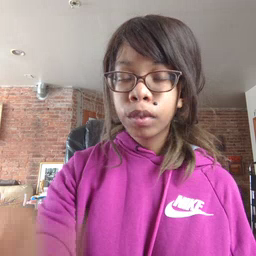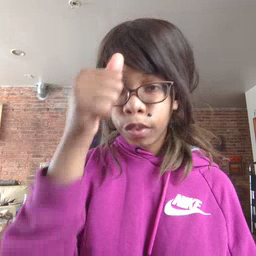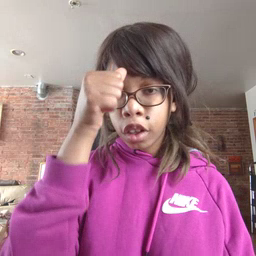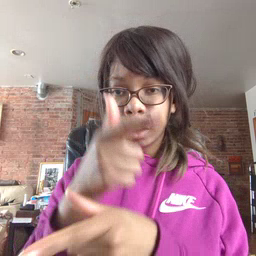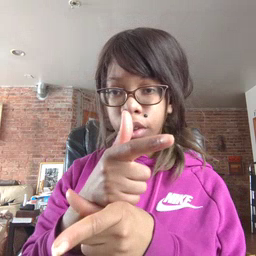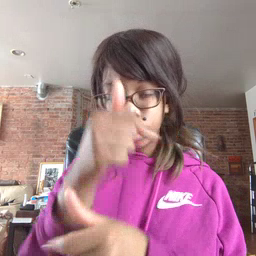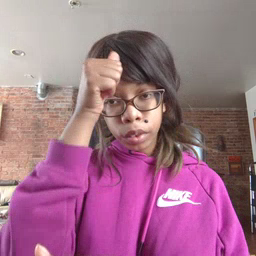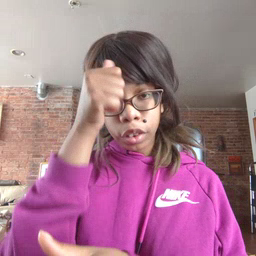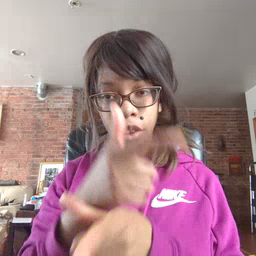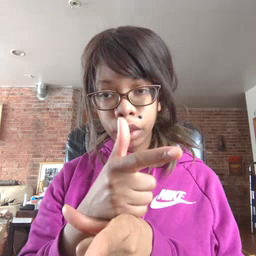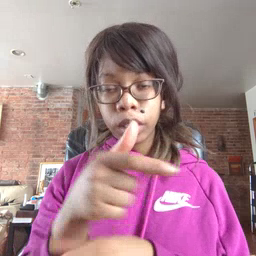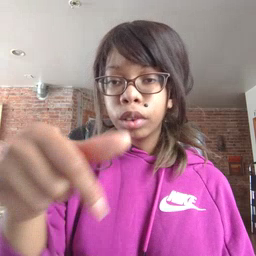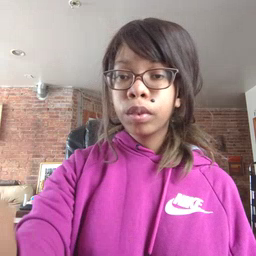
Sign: brother